Question: I am trying to make a lighting effect for a specific area in a webpage. I am wondering what technique I should use to make this effect like the following webpage.
So, is it possible to achieve this by using just css/html? If not, what else should I know to do this?

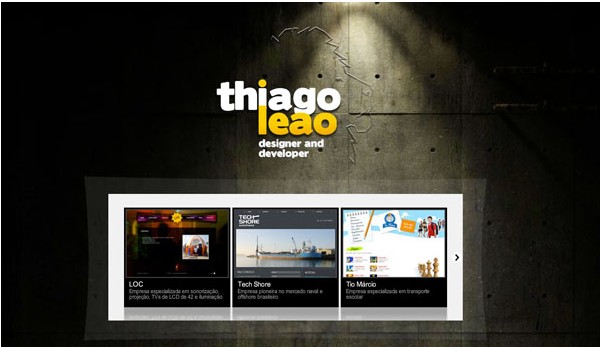
Answer: If you want to animate the light moving across the page horizontally you can start with two background images (one as the full "lit" image and one as the black shadow image with alpha transparency that lets the full lit image shine through).
Put the full lit image as the 'background-image:' of the '<html>' element and the shadow image as the 'background-image:' of the '<body>' tag.
You can then "animate" by changing the background-image-position of the shadow image. You could also add a cool Parallax (http://stephband.info/jparallax/) effect by moving the "full lit" image as you move the shadow one.